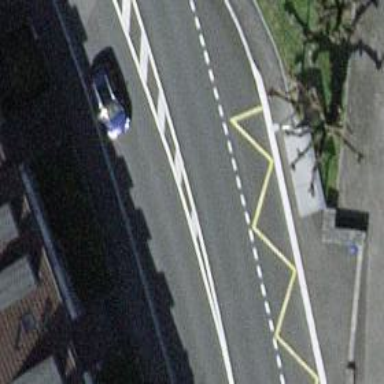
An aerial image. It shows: Bus stop with designated public transport stop position.